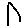
Label: hexagon